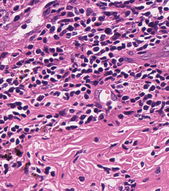
Tumor epithelial tissue: no
Tumor-associated stroma tissue: yes
Normal tissue: no